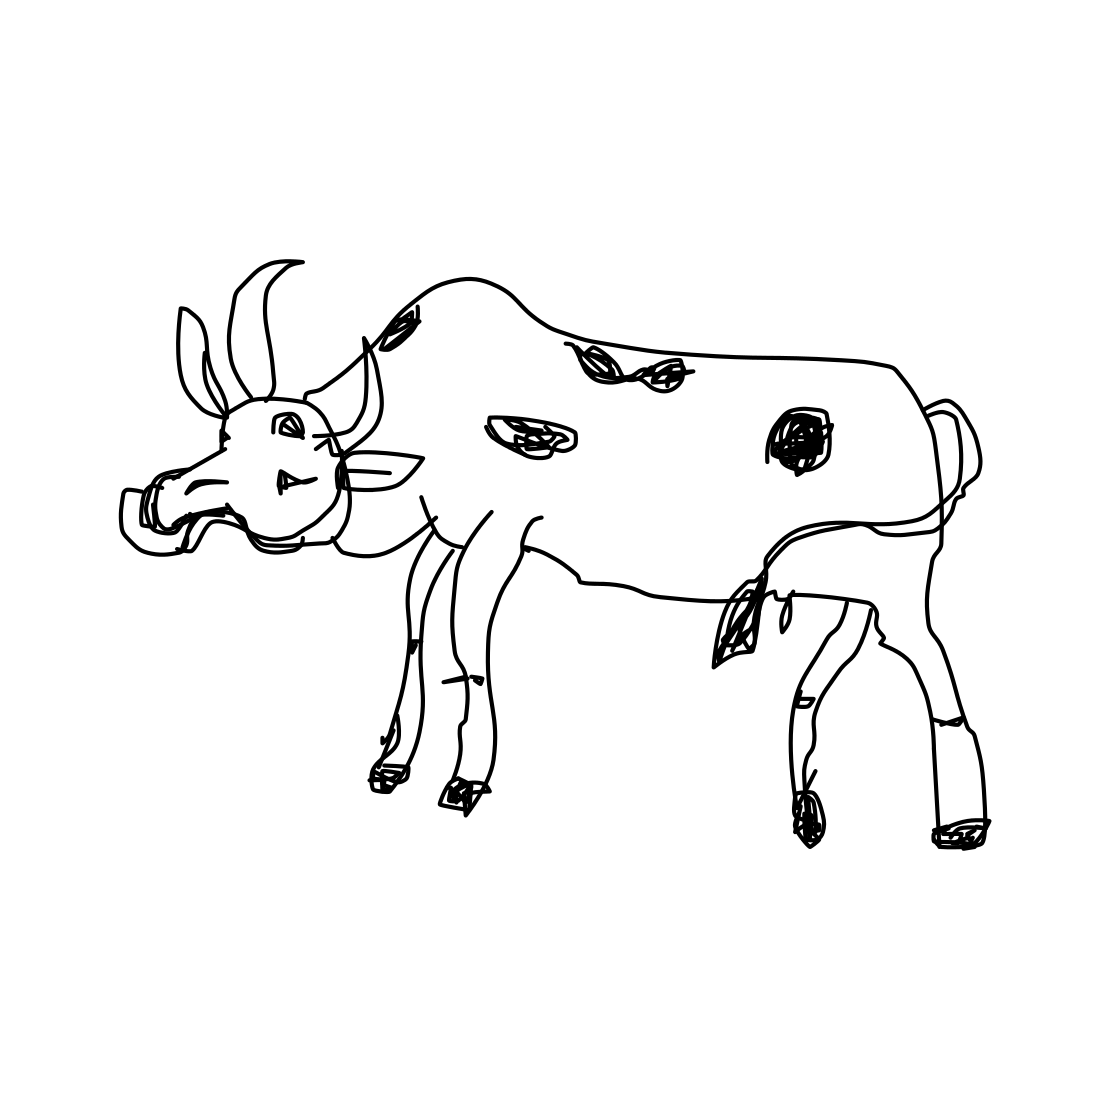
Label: cow